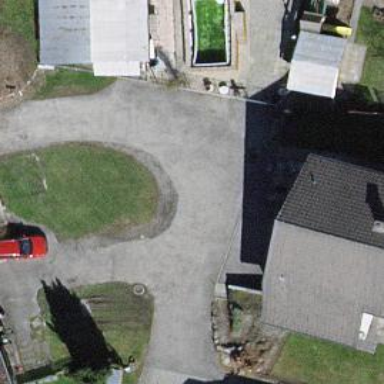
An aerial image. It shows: Paved driveway designated as service road.